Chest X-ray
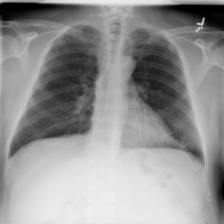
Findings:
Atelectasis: negative
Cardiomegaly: negative
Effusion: negative
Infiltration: negative
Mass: negative
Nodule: negative
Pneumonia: negative
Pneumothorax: negative
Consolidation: negative
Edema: negative
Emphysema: negative
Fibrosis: negative
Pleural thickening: negative
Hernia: negative